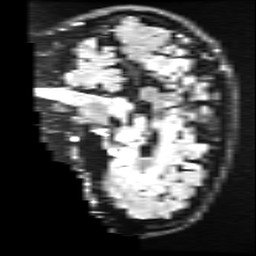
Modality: FLAIR
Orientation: sagittal
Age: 31
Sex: male
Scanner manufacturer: ge
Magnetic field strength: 3 T
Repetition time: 11 s
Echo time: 0.1497 s